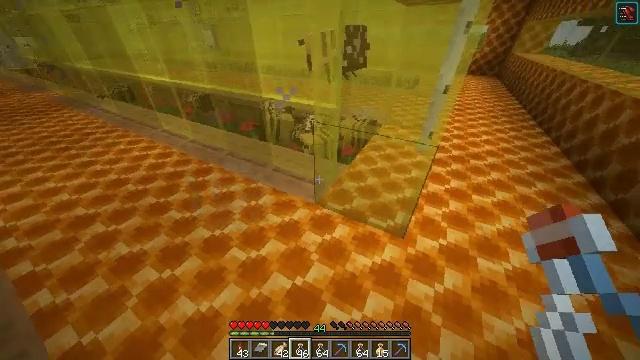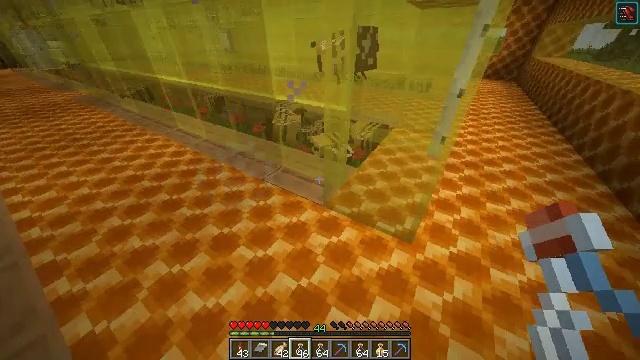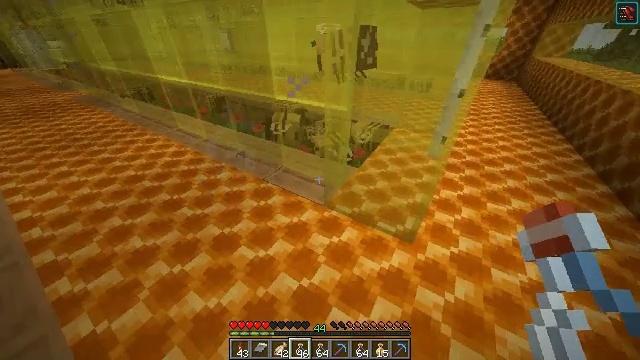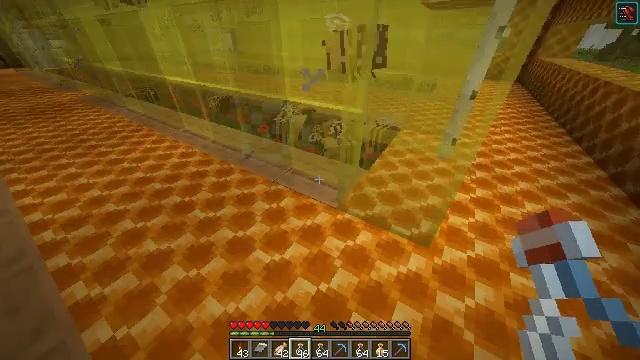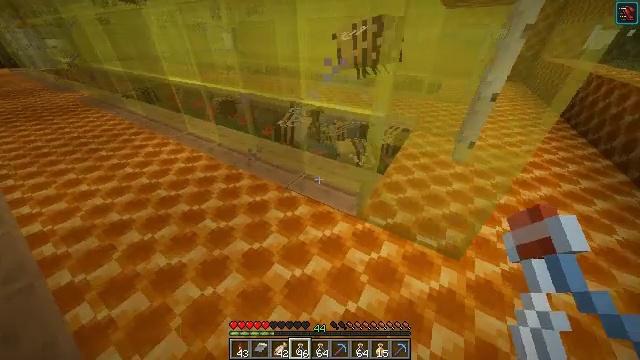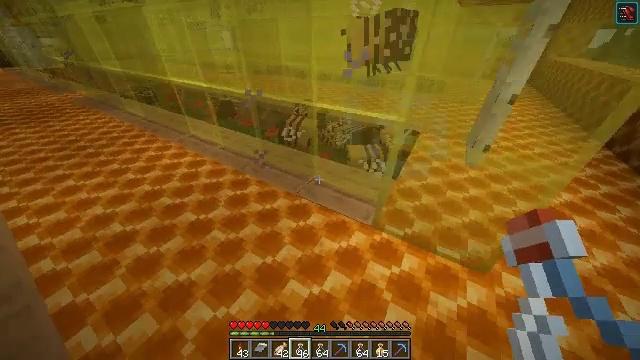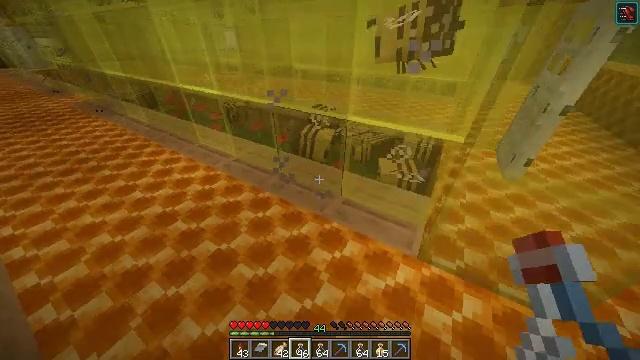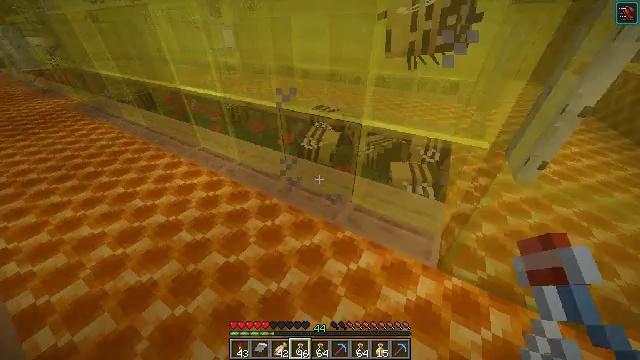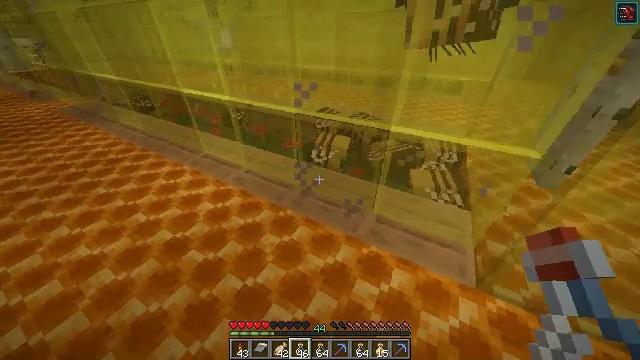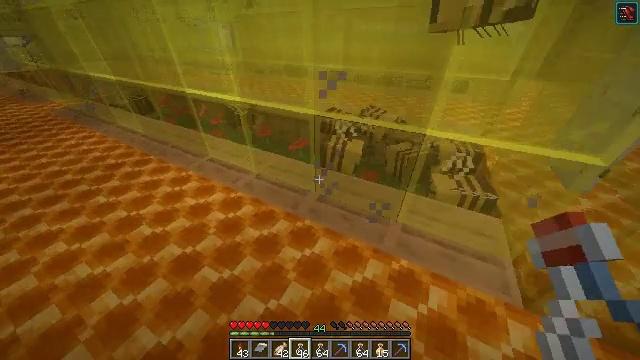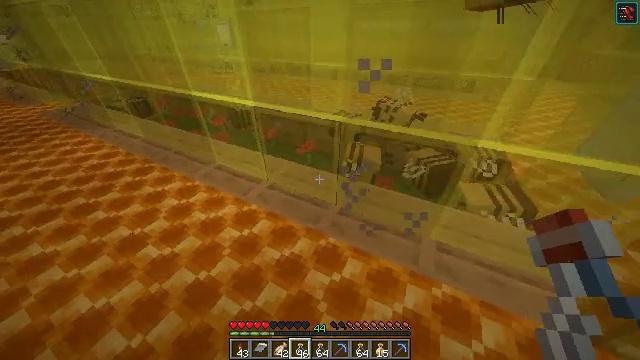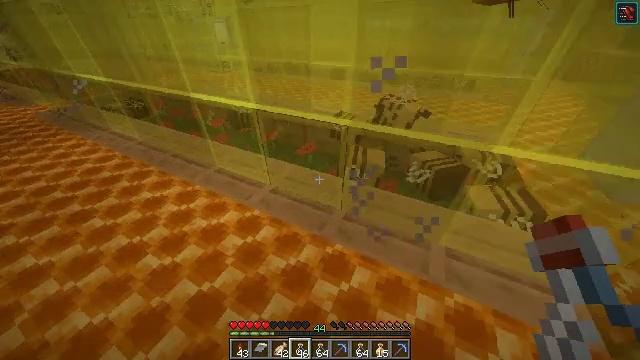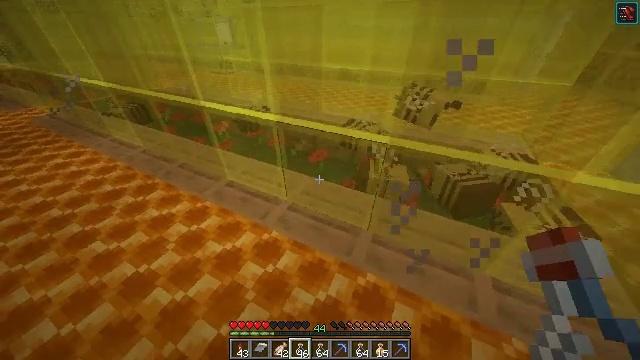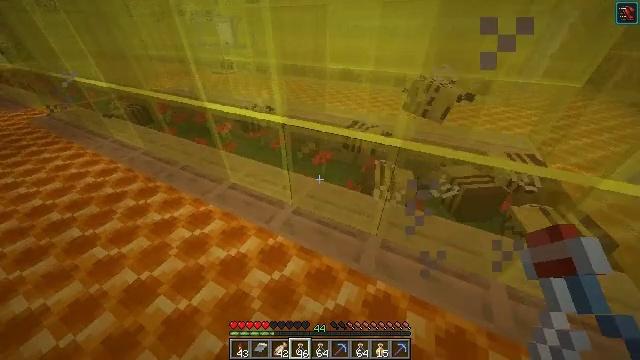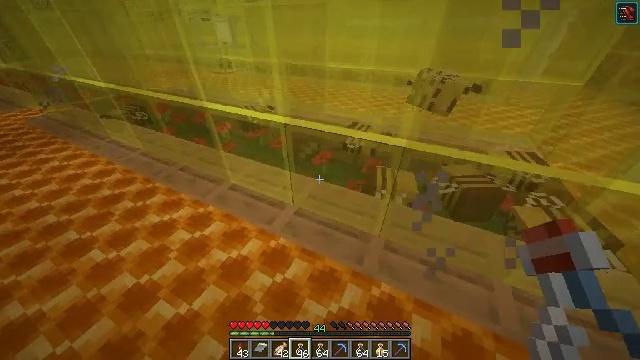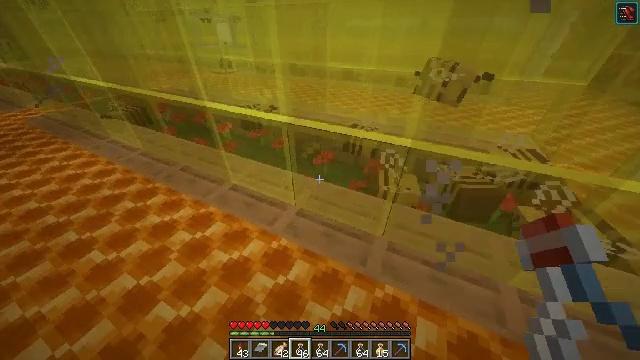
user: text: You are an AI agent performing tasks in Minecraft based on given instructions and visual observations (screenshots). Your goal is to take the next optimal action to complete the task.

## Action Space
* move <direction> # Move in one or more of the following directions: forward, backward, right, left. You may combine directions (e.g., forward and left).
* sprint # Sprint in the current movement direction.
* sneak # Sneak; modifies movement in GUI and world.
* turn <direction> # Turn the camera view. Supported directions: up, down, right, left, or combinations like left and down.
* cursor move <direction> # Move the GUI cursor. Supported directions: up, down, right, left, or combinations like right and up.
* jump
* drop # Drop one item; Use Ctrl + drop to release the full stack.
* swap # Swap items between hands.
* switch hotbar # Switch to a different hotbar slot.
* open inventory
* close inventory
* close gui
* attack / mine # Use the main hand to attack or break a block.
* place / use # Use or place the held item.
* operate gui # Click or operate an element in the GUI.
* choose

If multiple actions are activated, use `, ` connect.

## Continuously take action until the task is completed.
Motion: motion action
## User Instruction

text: Craft a honey block.
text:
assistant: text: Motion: turn left
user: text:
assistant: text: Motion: move left
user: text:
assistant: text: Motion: move forward and move left
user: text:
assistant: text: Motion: move forward and move left
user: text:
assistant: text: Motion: move forward and move left
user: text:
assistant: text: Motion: move forward and move left
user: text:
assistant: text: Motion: move forward and move left
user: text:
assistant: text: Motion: move forward and move left, turn right
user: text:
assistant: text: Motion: move forward and move left
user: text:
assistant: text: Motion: move forward and move left
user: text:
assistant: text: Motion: move forward and move left
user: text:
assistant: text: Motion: no_op
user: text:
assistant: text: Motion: no_op
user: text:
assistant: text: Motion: no_op
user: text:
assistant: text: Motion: no_op
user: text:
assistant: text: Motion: no_op
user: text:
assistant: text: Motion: no_op
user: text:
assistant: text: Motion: turn right
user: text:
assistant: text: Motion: turn right and down
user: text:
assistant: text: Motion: turn right
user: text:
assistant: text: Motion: turn right and up
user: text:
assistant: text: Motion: move forward and move right, turn right and up
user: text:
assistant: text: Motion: move forward and move right
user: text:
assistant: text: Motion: move forward and move right
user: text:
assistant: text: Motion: move forward and move right, turn left
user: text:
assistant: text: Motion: move forward and move right, turn left
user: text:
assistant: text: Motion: move forward and move right, turn left
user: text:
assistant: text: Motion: move forward and move right, turn left
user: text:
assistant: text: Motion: move forward and move right, turn left
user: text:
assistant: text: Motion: move forward and move right